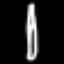
Label: pencil